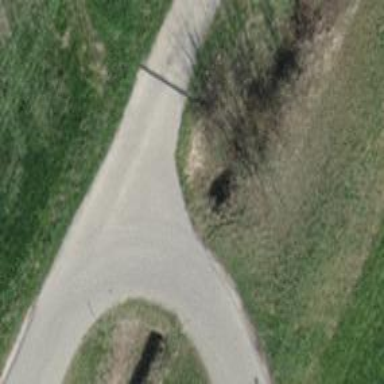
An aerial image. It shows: Culvert tunnel.